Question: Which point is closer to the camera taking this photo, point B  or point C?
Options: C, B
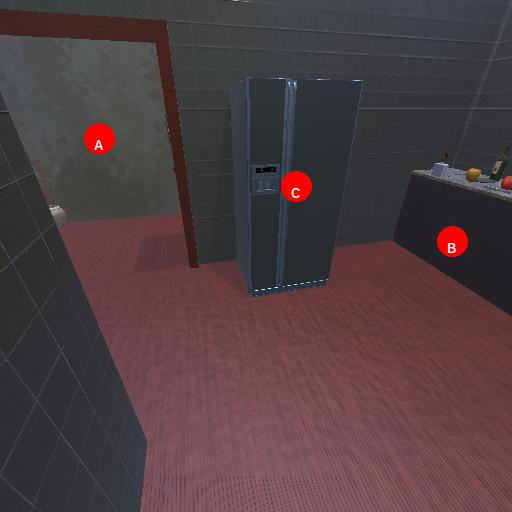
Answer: C